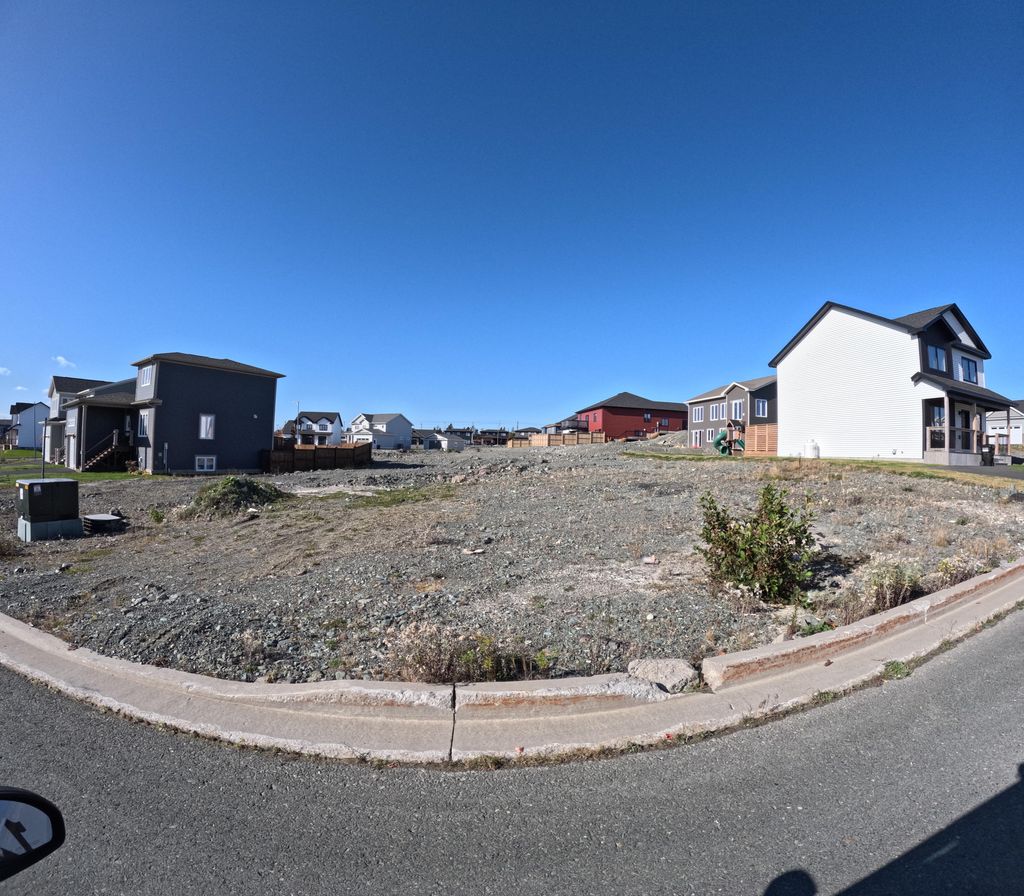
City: st_johns